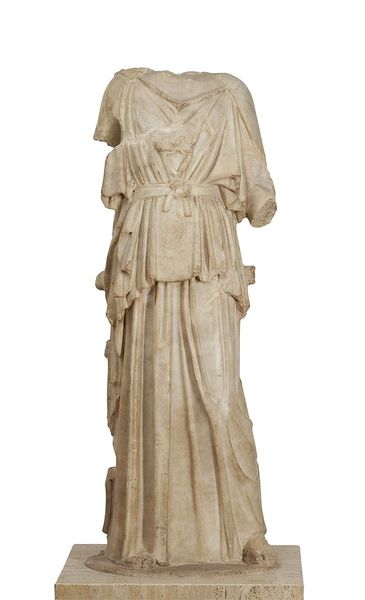
Titel: Statue der Göttin Athena (Kopie nach Athena-Marsyas-Gruppe des Myron)
Standort: Hamburg
Institution: Museum für Kunst und Gewerbe Hamburg
Schlagwörter: marmor, geschichte, statue, carrara, bildwerke, marsyas, dreidimensionale, götter, hochklassik, gemeißelt